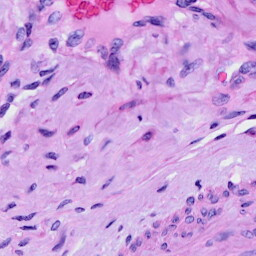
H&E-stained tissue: Cervix